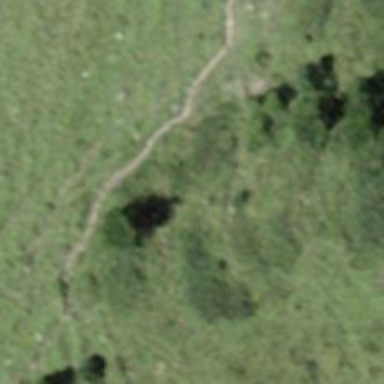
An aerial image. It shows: Path.